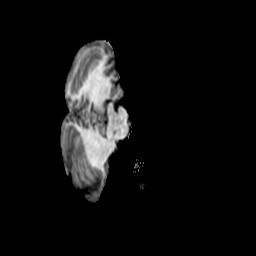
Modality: T1w
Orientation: axial
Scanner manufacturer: ge
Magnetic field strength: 3 T
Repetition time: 0.00766 s
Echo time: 0.003476 s